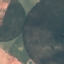
Label: AnnualCrop